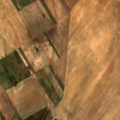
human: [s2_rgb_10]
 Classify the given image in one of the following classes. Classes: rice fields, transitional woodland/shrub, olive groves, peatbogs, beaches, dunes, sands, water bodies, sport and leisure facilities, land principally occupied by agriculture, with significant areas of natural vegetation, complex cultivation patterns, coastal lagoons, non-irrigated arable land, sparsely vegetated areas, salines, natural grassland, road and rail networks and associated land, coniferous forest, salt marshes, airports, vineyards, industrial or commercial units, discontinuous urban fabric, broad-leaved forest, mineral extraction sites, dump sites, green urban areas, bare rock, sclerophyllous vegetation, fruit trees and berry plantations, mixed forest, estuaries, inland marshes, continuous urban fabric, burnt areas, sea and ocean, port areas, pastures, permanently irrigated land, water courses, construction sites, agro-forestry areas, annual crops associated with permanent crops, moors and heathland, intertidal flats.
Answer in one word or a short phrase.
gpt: non-irrigated arable land, pastures